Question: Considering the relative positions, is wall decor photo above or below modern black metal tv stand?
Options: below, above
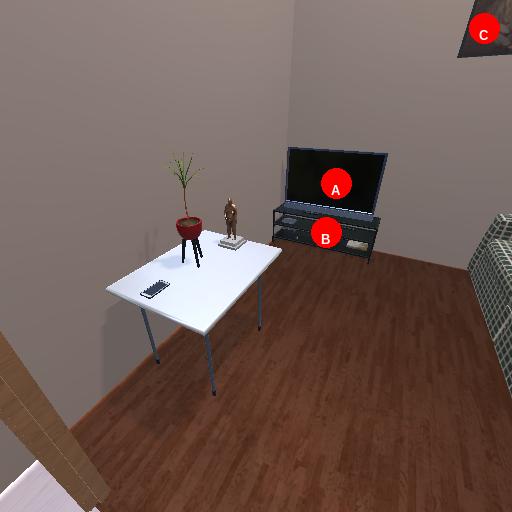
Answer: below